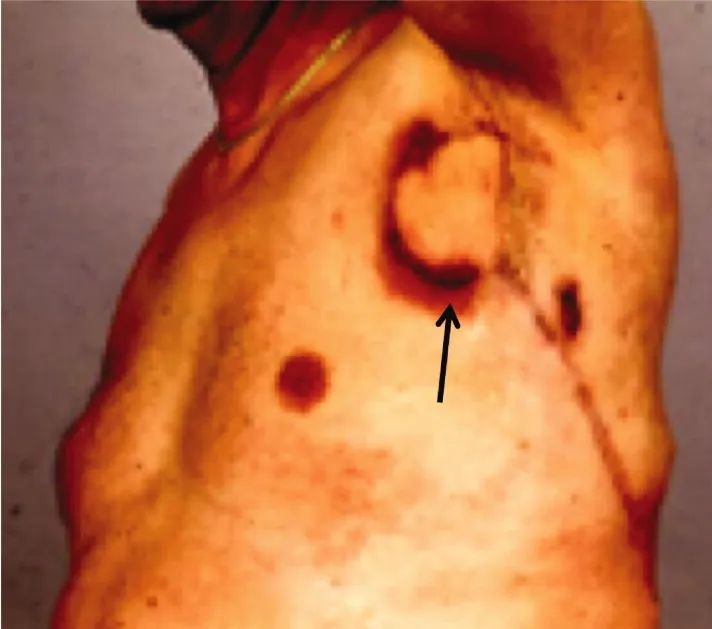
The fistula recurred (arrow) despite the transferred LD-flap.
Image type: medical_photograph (other_medical_photograph)